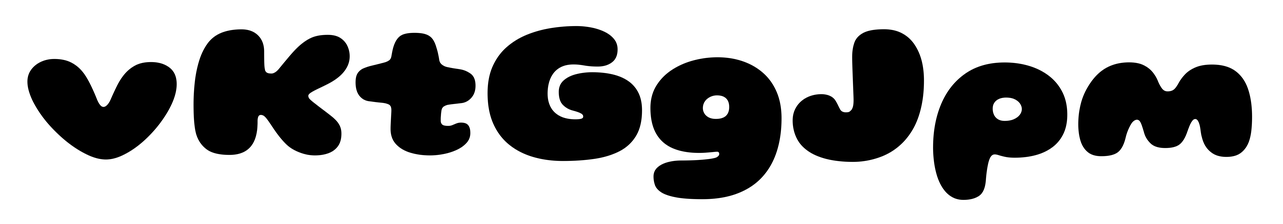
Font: Gluten_Black